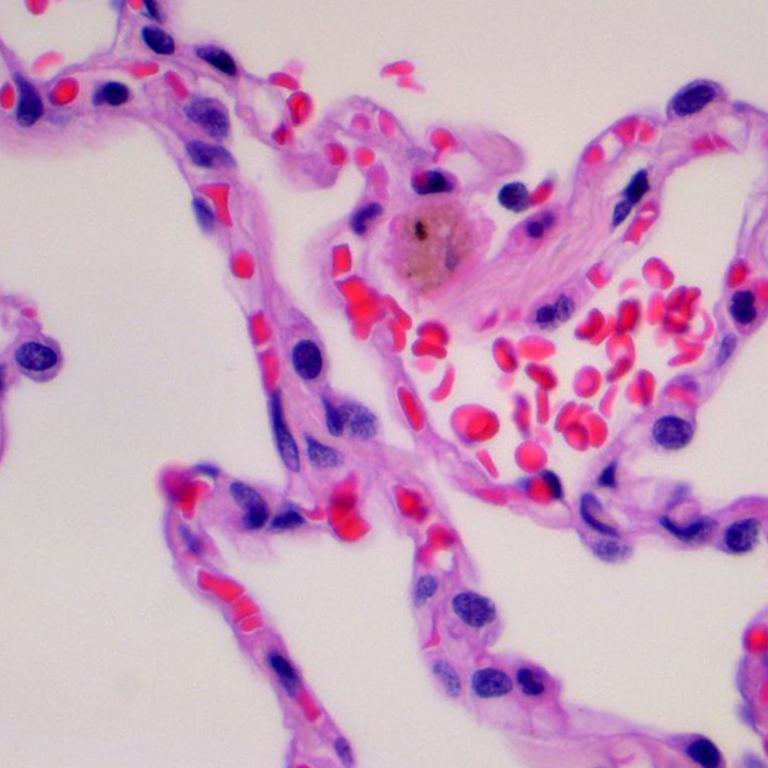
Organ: lung
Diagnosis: benign